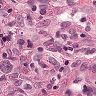
Metastatic tissue present: yes